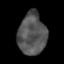
Tissue: prostate
Cell type: T cells
Senescence score: 0.3557
Nuclear area (px): 1145
Mean DAPI intensity: 85.243